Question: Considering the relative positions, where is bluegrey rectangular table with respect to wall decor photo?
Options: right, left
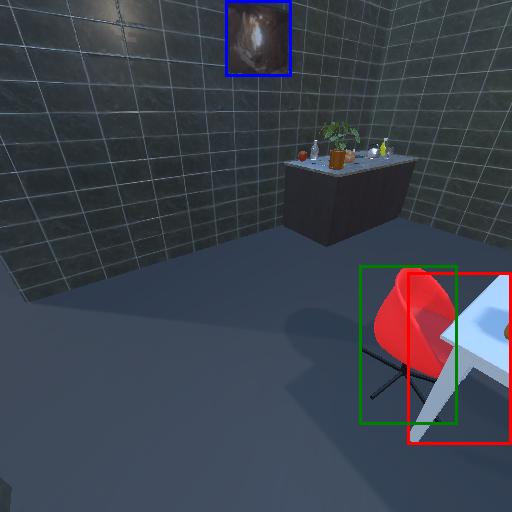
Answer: right